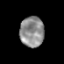
Tissue: prostate
Cell type: T cells
Senescence score: 0.2894
Nuclear area (px): 725
Mean DAPI intensity: 140.745